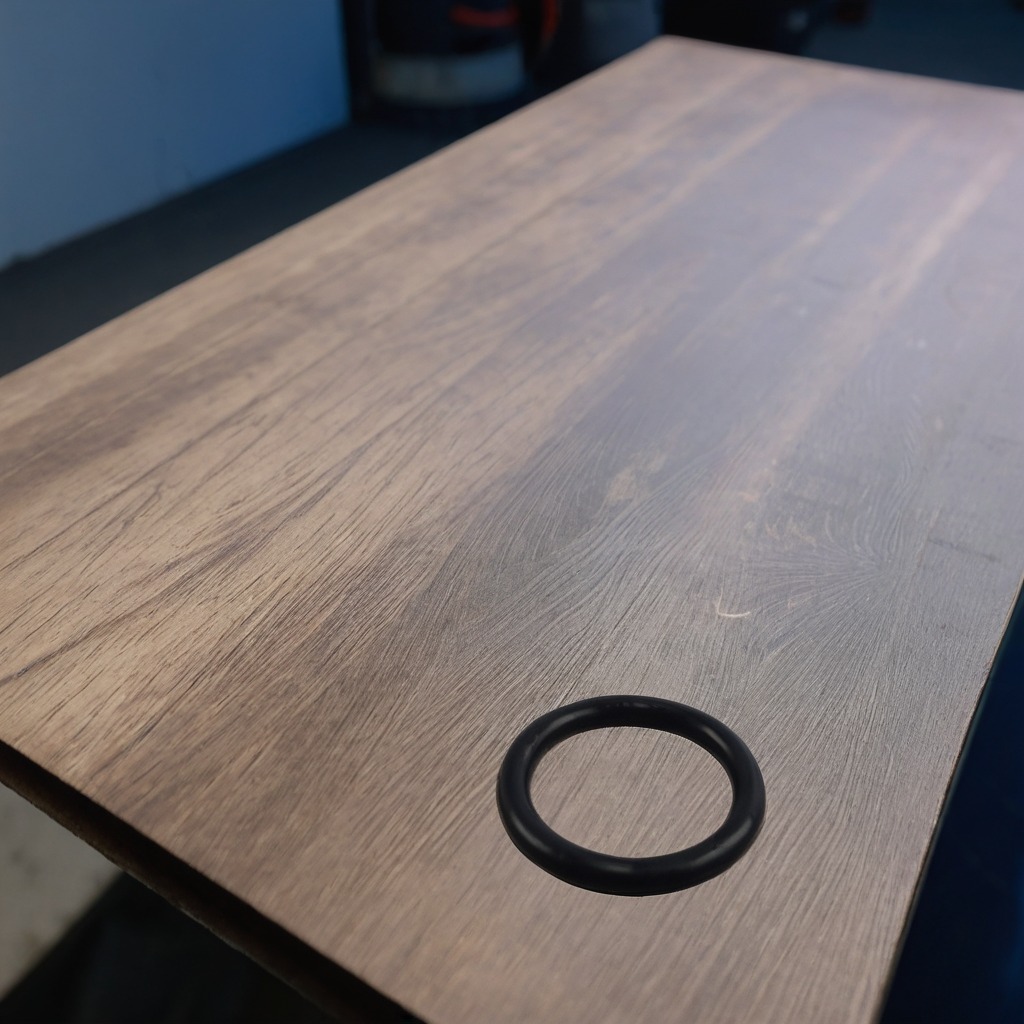
A rubber O-ring lies on the table.